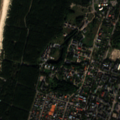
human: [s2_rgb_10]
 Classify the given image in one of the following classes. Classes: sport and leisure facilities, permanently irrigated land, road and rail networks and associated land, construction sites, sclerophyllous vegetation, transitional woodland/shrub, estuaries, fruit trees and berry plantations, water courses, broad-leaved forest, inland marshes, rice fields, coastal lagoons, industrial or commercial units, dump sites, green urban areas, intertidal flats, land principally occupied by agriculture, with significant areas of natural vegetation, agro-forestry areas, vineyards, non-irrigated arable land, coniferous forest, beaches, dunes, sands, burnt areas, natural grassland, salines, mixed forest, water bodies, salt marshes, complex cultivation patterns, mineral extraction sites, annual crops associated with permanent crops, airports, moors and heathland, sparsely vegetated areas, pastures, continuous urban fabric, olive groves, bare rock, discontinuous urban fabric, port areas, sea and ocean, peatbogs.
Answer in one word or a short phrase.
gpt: discontinuous urban fabric, green urban areas, coniferous forest, beaches, dunes, sands, sea and ocean